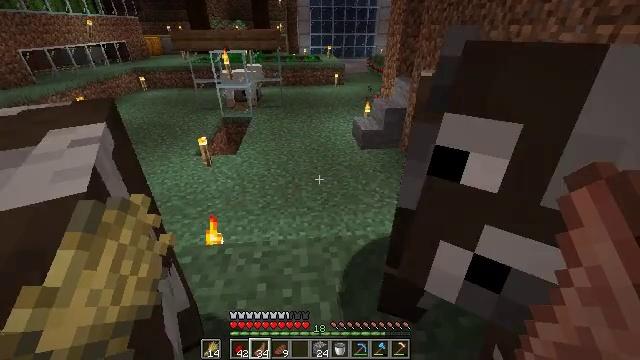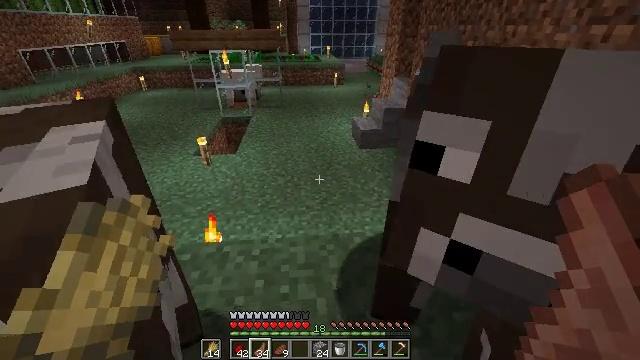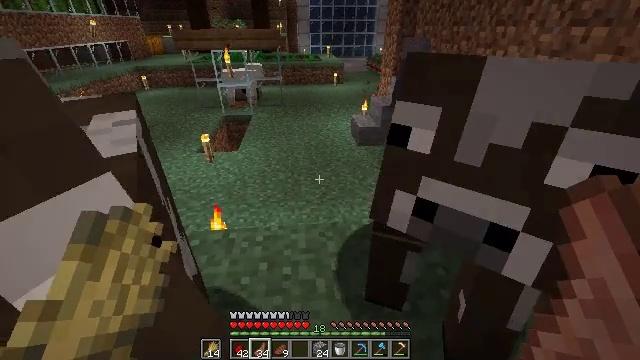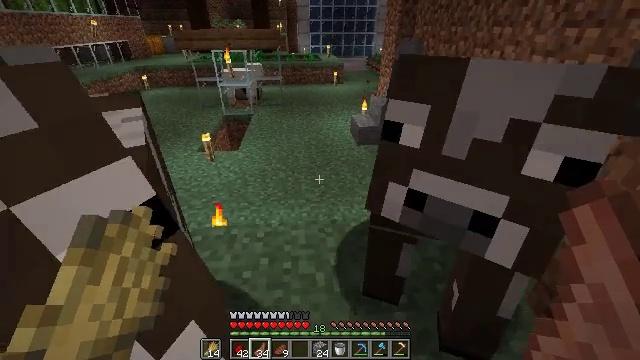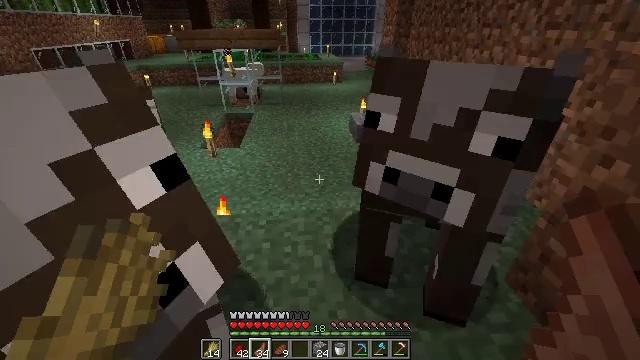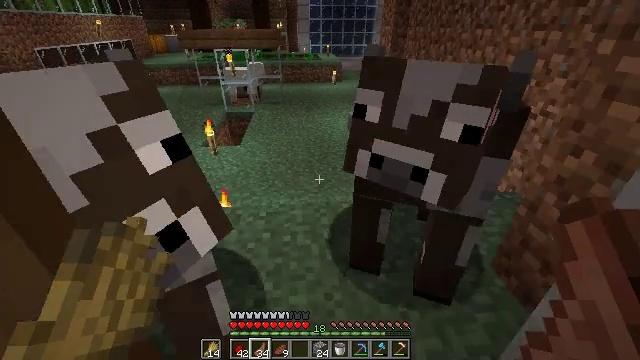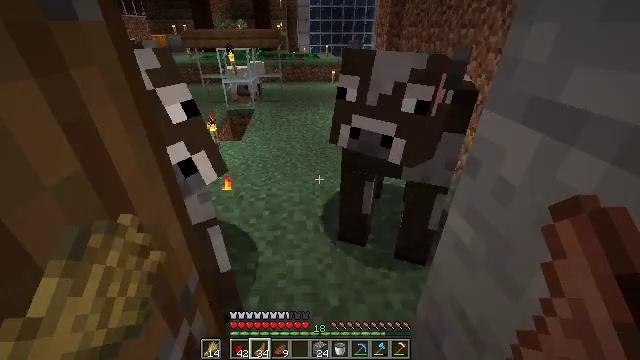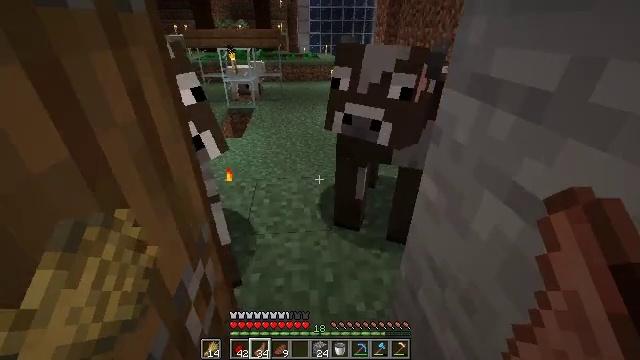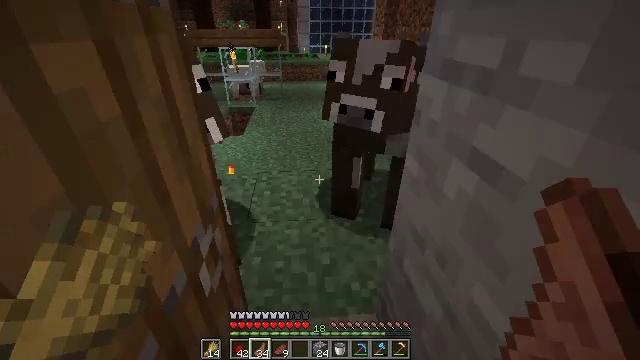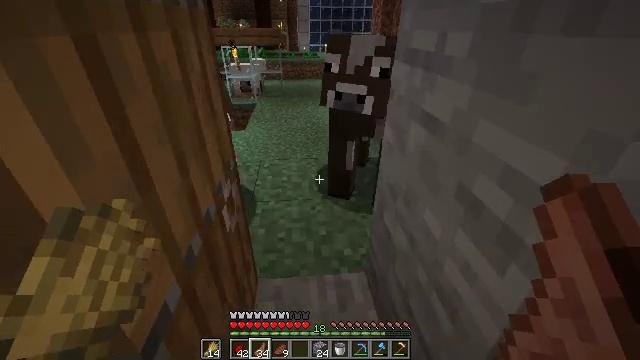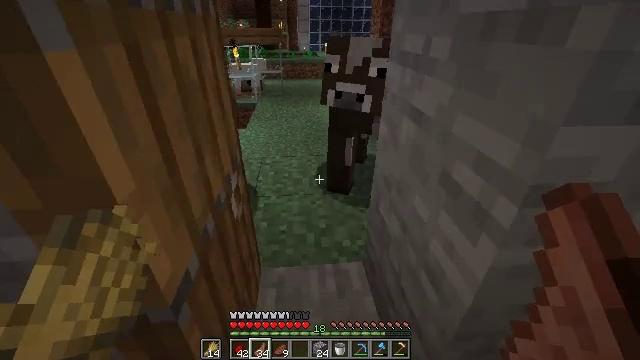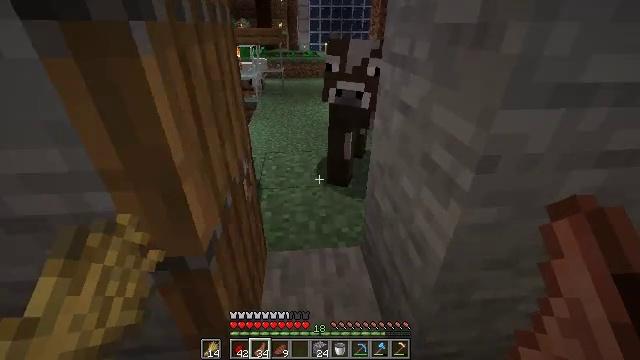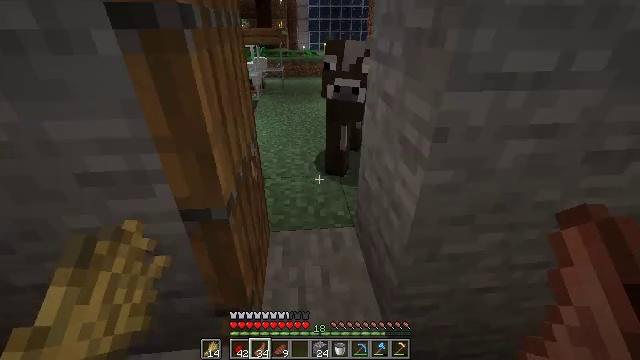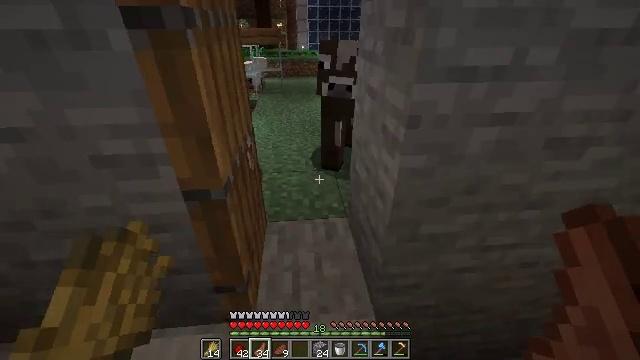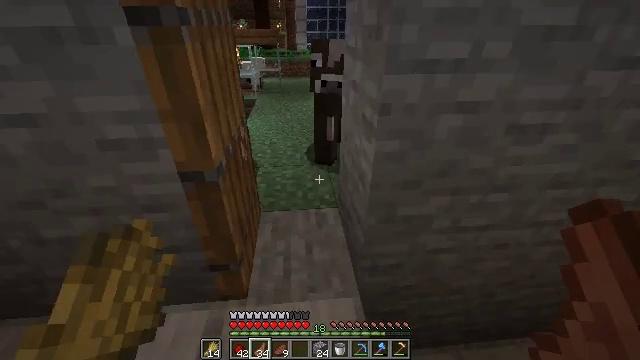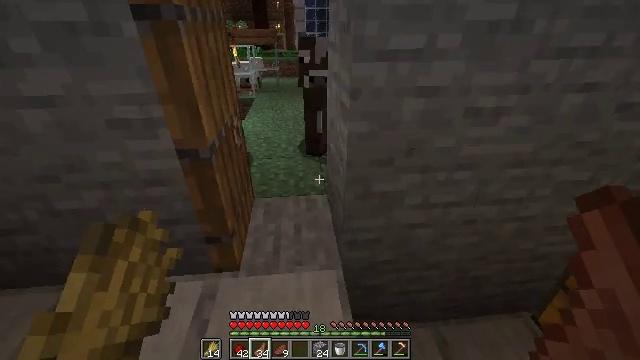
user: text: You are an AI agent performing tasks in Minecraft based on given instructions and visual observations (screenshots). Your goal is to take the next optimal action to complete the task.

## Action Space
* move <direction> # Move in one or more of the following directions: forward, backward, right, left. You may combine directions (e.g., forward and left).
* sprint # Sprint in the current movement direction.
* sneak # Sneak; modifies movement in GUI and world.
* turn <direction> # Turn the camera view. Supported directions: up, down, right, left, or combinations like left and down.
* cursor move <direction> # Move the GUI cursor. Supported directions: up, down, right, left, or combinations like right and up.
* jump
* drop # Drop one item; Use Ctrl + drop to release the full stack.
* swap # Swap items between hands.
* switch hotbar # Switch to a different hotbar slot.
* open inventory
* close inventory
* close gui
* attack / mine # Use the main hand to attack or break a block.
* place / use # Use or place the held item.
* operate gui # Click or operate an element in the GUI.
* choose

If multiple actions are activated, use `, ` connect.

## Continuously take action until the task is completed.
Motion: motion action
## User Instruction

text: Craft a spruce fence.
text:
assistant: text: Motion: move back
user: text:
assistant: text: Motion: move back
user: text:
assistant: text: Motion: move back
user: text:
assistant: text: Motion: move back
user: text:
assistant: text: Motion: move back
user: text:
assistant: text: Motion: move back
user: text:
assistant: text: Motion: move back
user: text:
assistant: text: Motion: move back
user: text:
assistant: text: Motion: move back
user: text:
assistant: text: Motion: move back
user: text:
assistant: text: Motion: move back
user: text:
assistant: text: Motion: move back and move right
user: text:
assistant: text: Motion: move back and move right
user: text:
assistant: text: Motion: move back and move right
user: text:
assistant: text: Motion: move back
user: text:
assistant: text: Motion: move back
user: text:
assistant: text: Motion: move back
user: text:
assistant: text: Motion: move back
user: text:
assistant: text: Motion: move back
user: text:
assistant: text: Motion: no_op
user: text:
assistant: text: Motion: turn up
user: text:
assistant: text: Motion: turn up
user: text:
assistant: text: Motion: turn up
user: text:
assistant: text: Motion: no_op
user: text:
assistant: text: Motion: no_op
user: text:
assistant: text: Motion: turn right
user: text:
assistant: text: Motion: no_op
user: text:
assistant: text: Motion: no_op
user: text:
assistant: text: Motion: no_op
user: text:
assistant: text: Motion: no_op